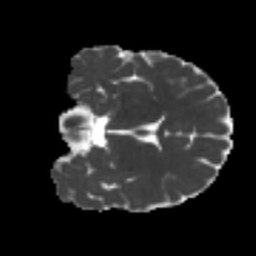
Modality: MD
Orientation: coronal
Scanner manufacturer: siemens
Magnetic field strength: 3 T
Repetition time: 4 s
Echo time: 0.0594 s